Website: macys
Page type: gifting
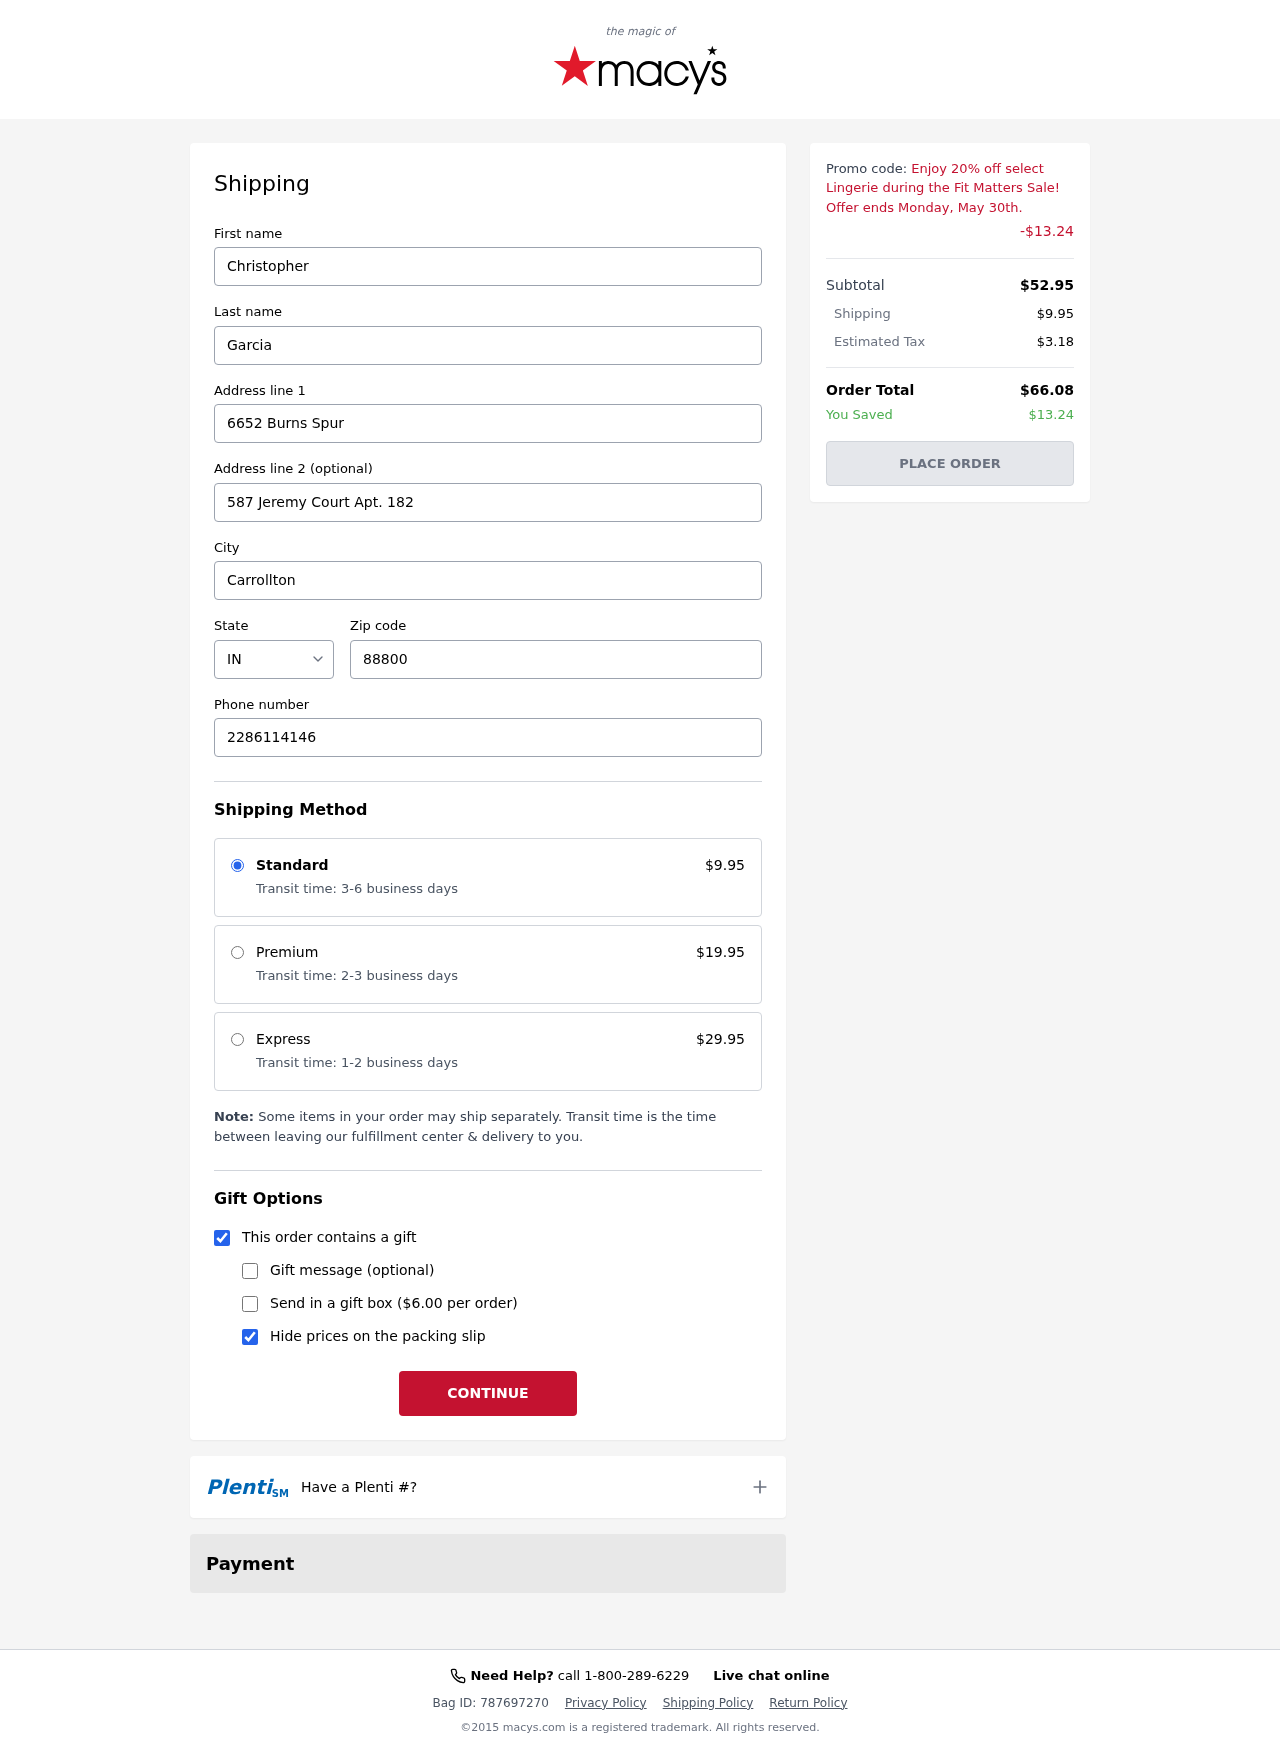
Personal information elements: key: PII_CITY
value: Carrollton
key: PII_FIRSTNAME
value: Christopher
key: PII_LASTNAME
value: Garcia
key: PII_PHONE
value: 2286114146
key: PII_POSTCODE
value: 88800
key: PII_STATE_ABBR
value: IN
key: PII_STREET
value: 6652 Burns Spur
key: PII_STREET2
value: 587 Jeremy Court Apt. 182
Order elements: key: ORDER_SHIPPING_COST
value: $9.95
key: ORDER_DISCOUNT
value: -$13.24
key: ORDER_SUBTOTAL
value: $52.95
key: ORDER_TAX
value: $3.18
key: ORDER_TOTAL
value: $66.08
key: ORDER_SAVINGS
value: $13.24